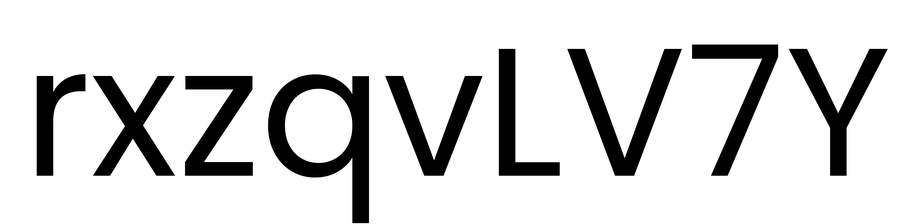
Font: Poppins-Regular